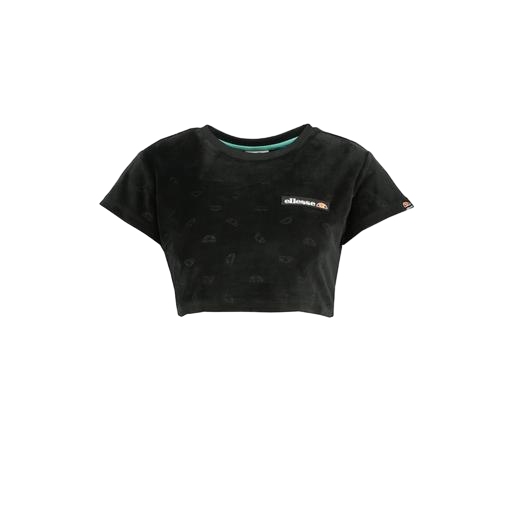
crop tee, black cropped t-shirt, black uo heavy cropped tee, white background